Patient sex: M
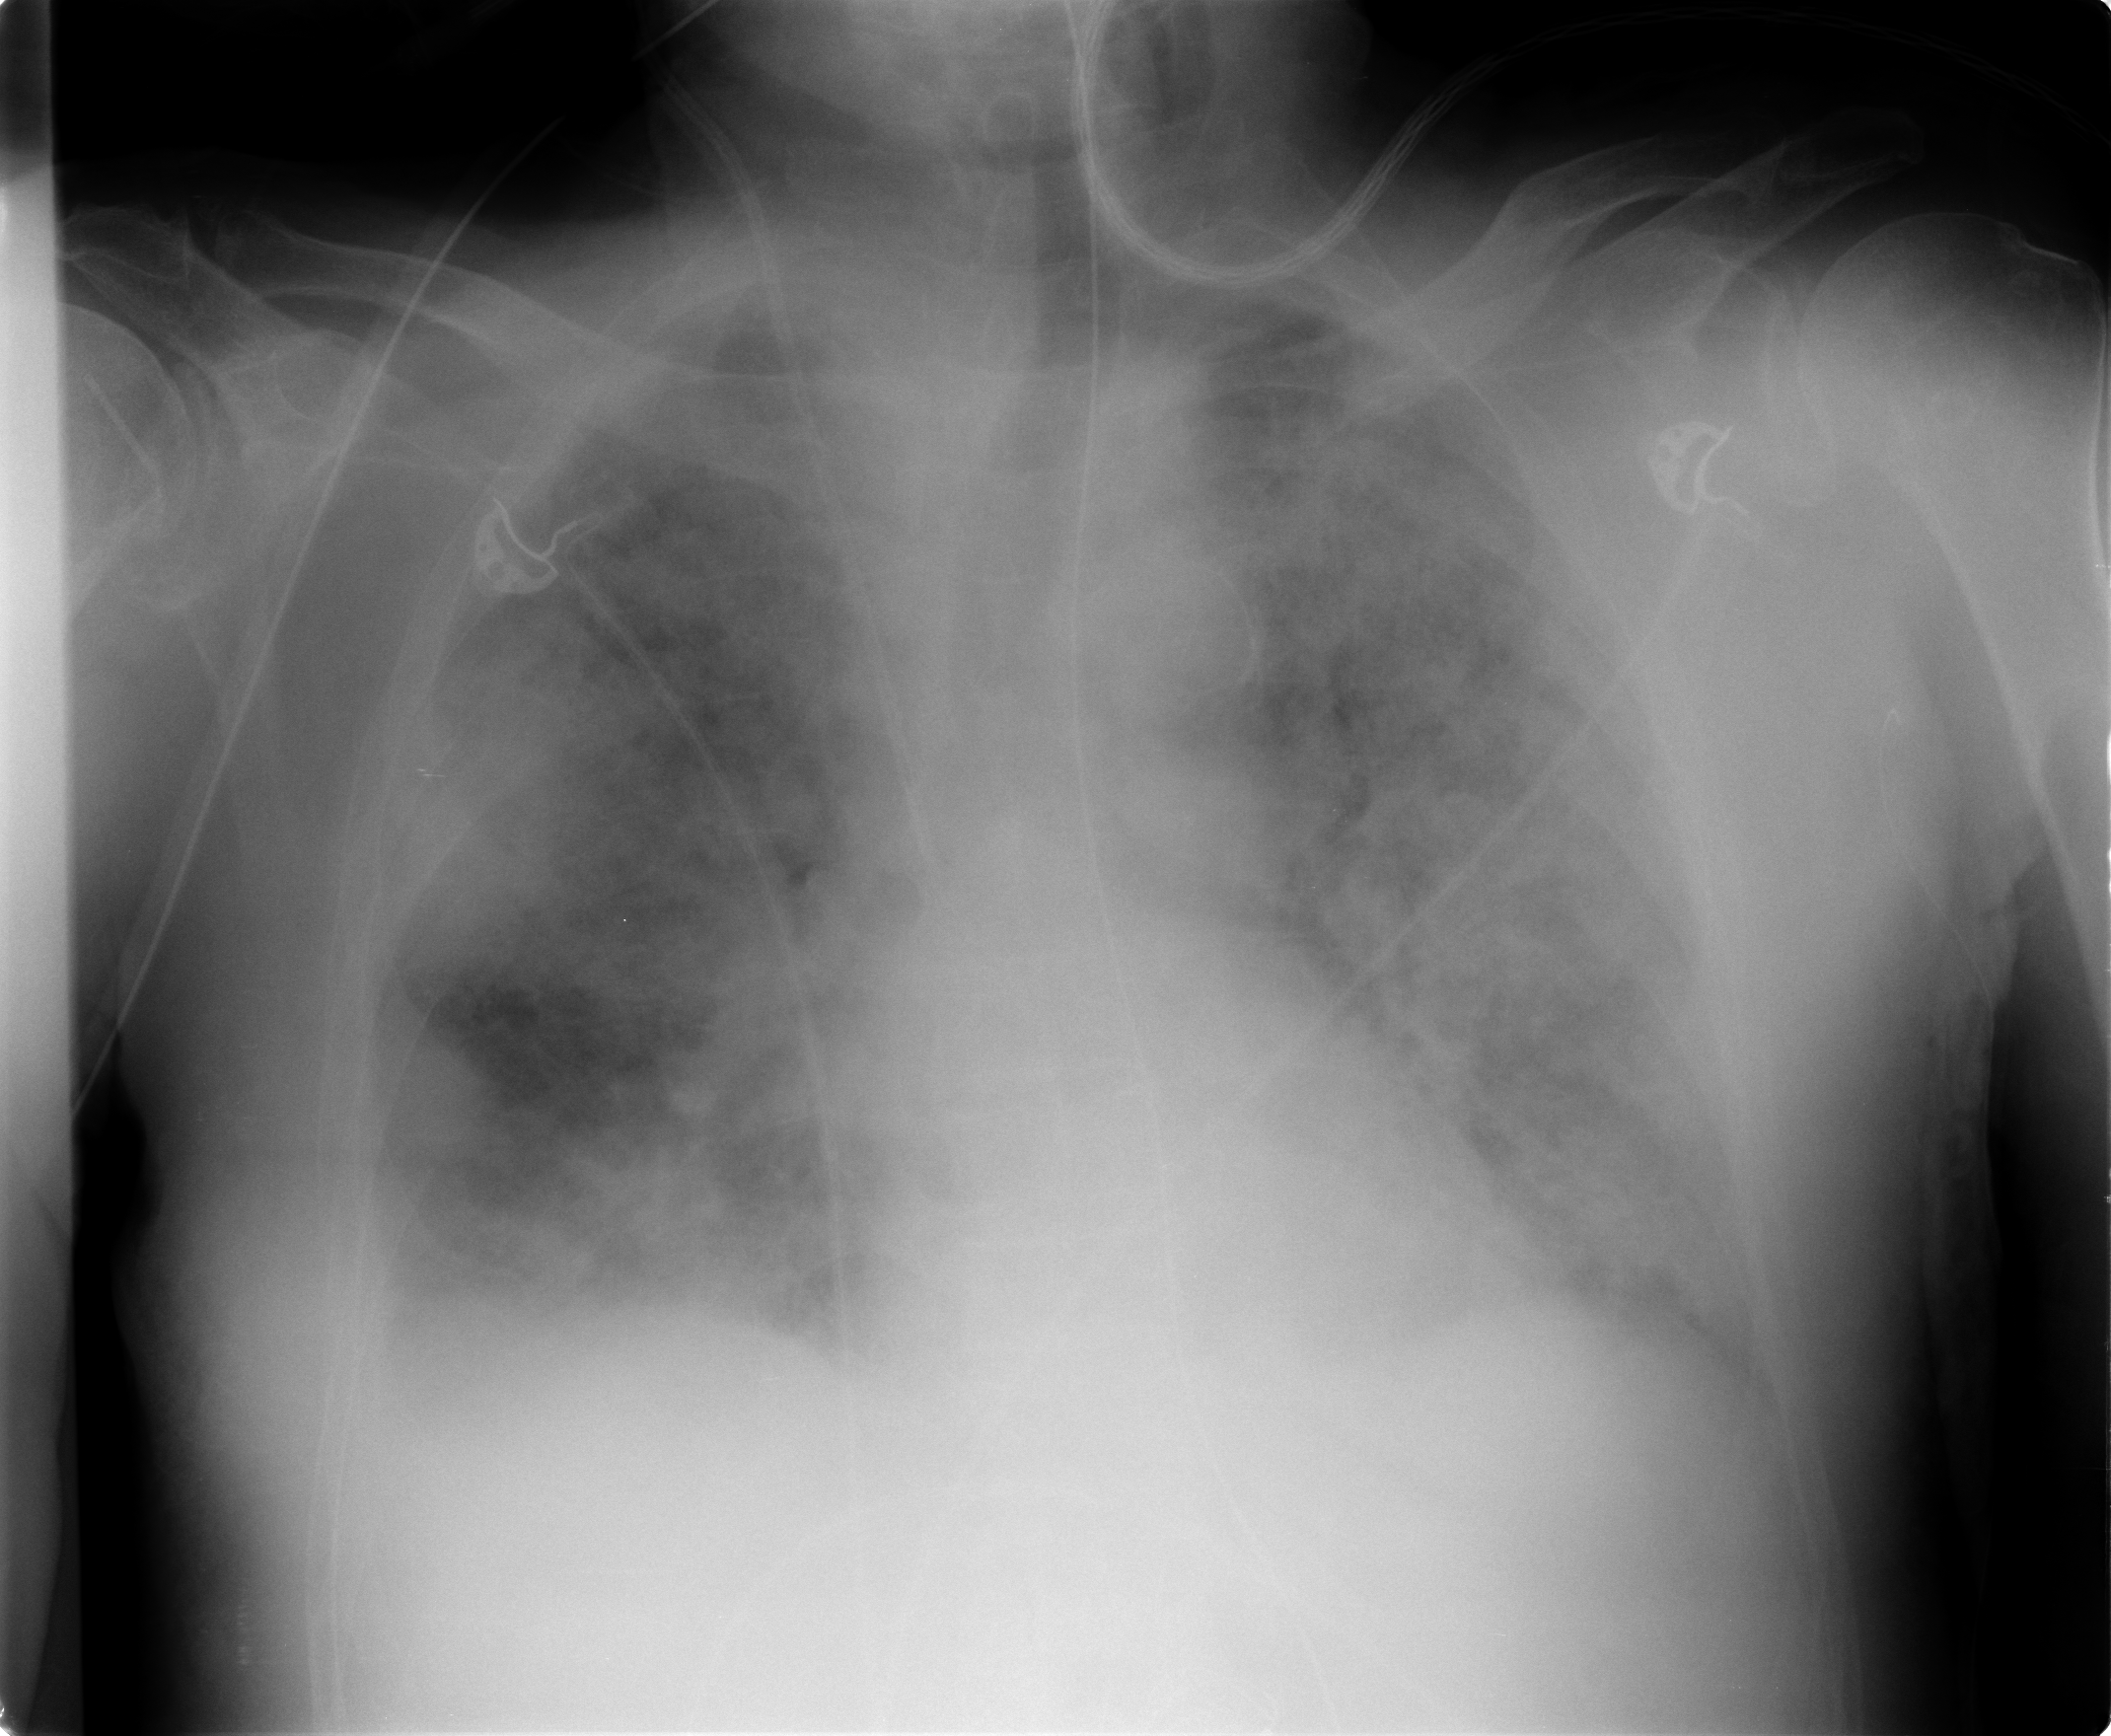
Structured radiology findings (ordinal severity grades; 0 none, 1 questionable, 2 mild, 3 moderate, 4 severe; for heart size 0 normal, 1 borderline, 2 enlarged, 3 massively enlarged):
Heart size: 0
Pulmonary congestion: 3
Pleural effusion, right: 3
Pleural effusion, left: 3
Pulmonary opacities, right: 3
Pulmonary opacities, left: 3
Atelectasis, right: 3
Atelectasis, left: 3